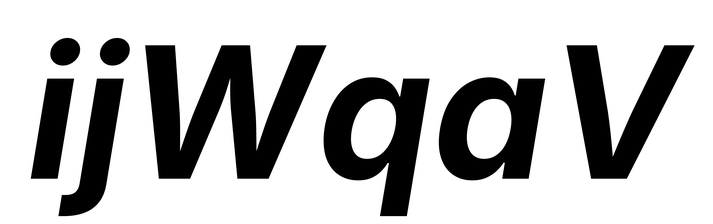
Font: Inter-Italic_Bold_Italic